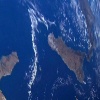
Label: water